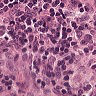
Metastatic tissue present: no